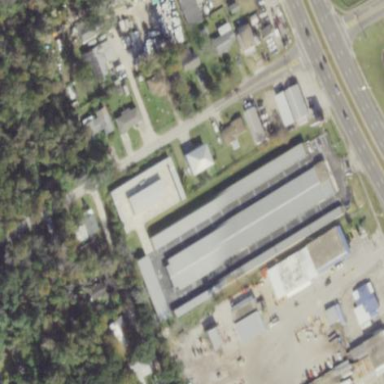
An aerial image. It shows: Storage rental shop located in building.